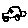
Label: car